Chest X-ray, PA view. Patient: 45 years old, sex M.
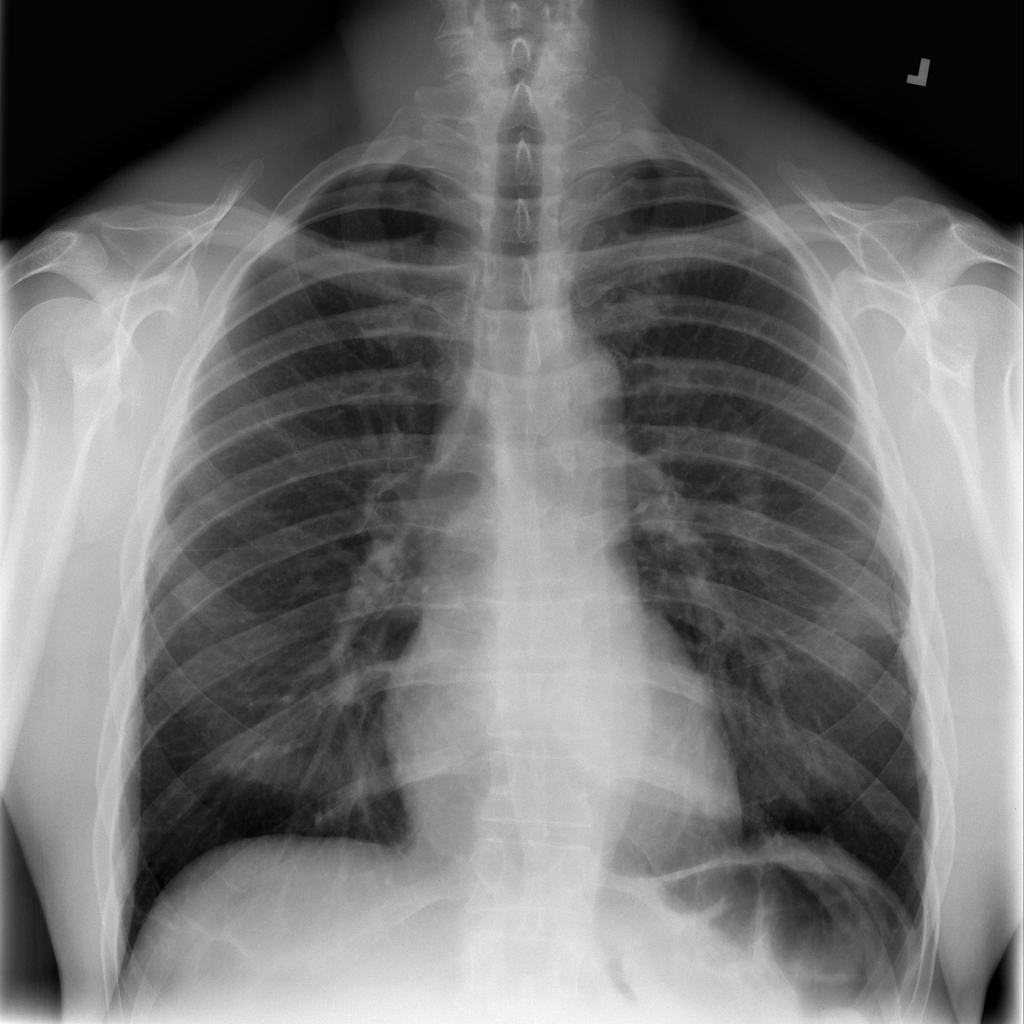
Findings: No Finding